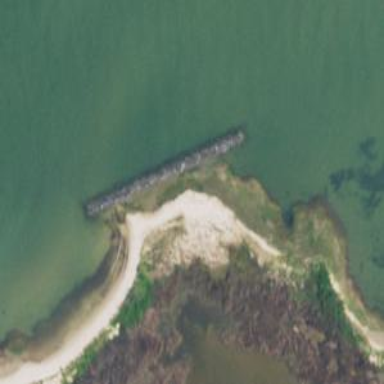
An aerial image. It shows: Breakwater structure.